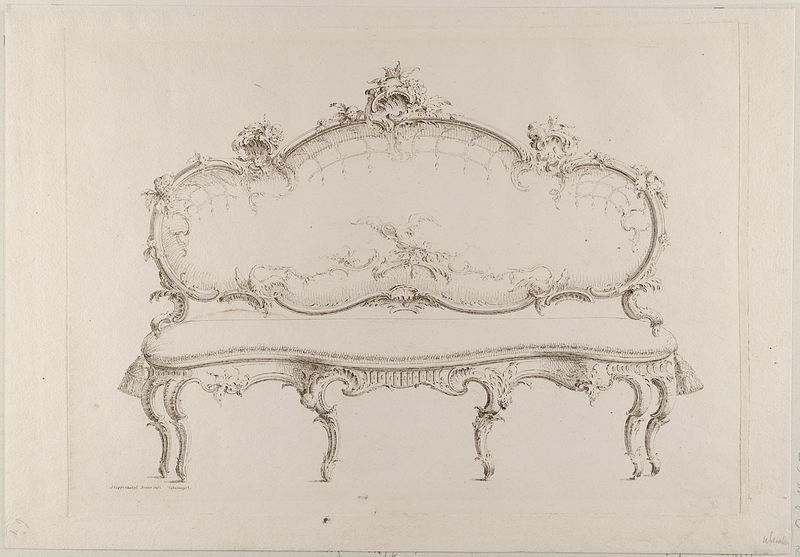
Titel: Sofa, Blatt aus einer Folge
Künstler: Johann Michael Hoppenhaupt
Standort: Hamburg
Institution: Museum für Kunst und Gewerbe Hamburg
Schlagwörter: vogel, skizze, zeichnung, rokoko, papier, sofa, grafik, graphik, couch, fotografie, photographie, druckgraphik, druckgrafik, radierung, bleistift, girlanden, kunstgewerbe, biedermeier, ottomane, kunsthandwerk, rocaille, hausrat, kanapee, souterrain, style, reproduktionen, blumengewinde, industriedesign, druckerzeugnisse, muschelwerk, vögel, möbel, tierornamente, ornamentstich, vorlageblätter, soutain